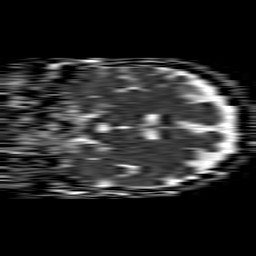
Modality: ADC
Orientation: coronal
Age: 70
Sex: female
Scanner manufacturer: philips
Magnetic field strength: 1.5 T
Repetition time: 4.6 s
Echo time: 0.09059 s